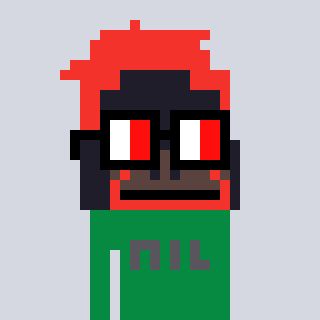
a pixel art character with square glasses with black frames and red eyes, a orangutan-shaped head and a green-colored body on a cool background